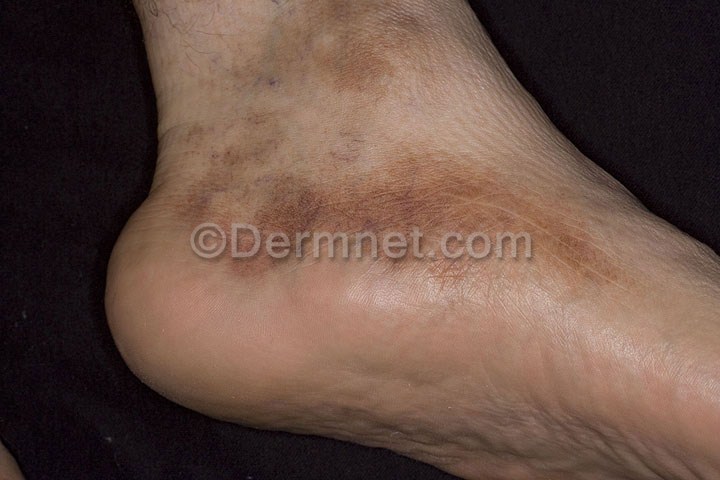
Disease: Vasculitis Photos